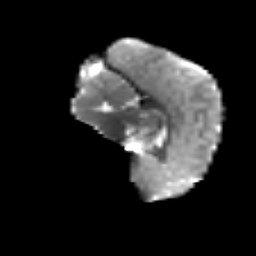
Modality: T2w
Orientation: sagittal
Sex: male
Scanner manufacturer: siemens
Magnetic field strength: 3 T
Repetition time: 5 s
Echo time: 0.071 s